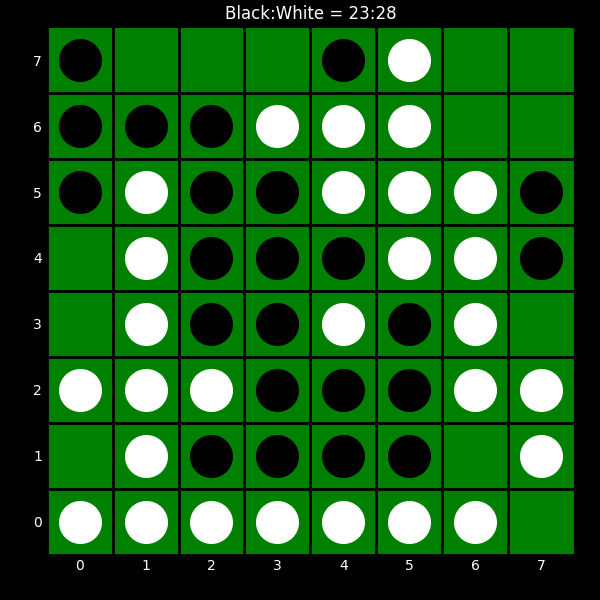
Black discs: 23
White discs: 28